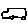
Label: car